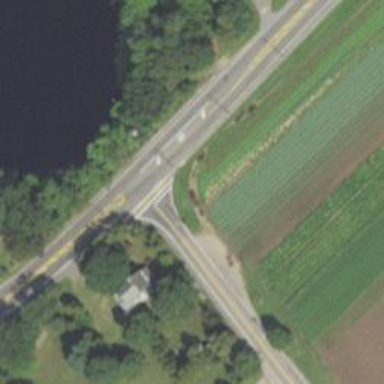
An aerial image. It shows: Stop road.